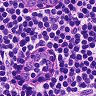
Metastatic tissue present: no